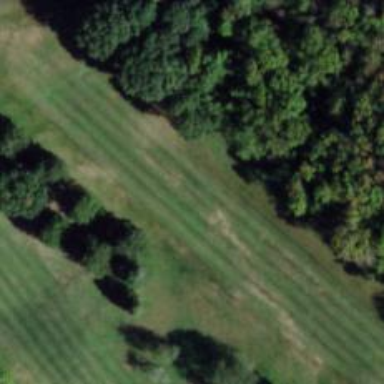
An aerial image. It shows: View of golf hole.